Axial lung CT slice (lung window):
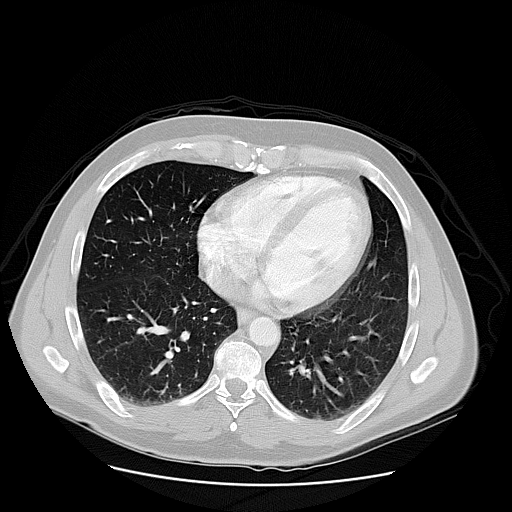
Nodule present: no